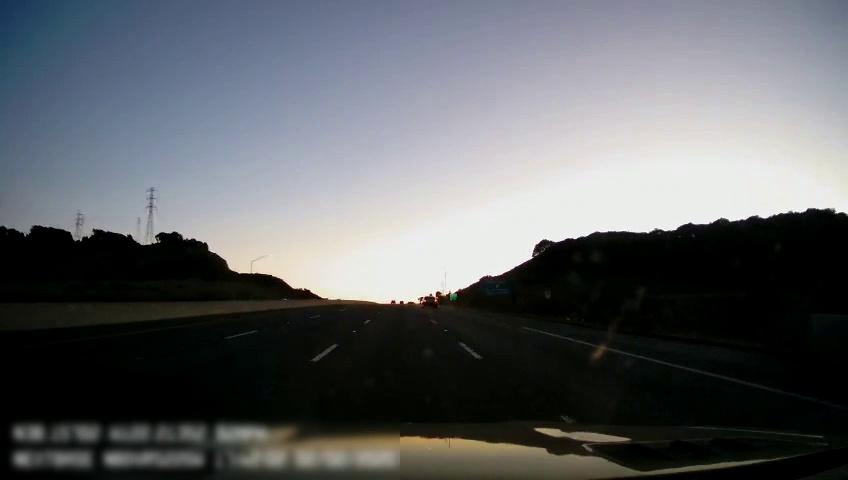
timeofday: Dusk/Dawn/Twilight
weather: Sunny
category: Drivable Space
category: Vehicles | Car
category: Lanes | Alternate Lane
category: Lanes | Current Lane
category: Lanes | Current Lane
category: Lanes | Alternate Lane
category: Lanes | Alternate Lane
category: Traffic | Signs